Question: How can I able to put a title to my datagrid in WPF . All I can do is style my column headers but putting a title for my whole table is impossible for me. Can anyone help me out. Here's the image of the table I want to have.

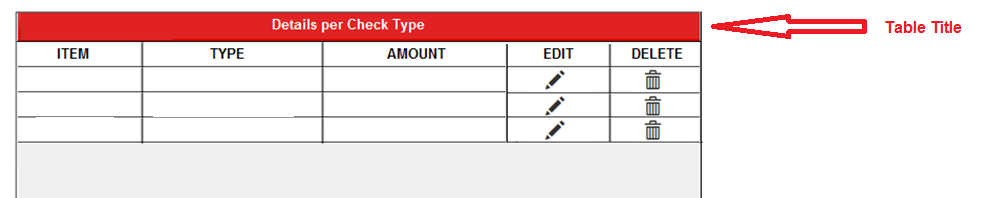
Answer: here is a sample
'''
<DockPanel LastChildFill="True">
<TextBlock Text="Details per Check Type"
Background="Red"
Foreground="White"
FontSize="20"
FontWeight="SemiBold"
TextAlignment="Center"
DockPanel.Dock="Top" />
<DataGrid />
</DockPanel>
'''
above example use a DockPanel as the main container and a TextBlock on the top as the heading and DataGrid in rest of the area.
I give a sample style, you may style the header as desired